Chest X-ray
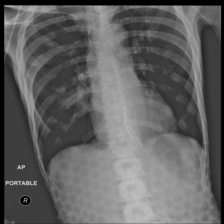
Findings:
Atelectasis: negative
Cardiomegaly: negative
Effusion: negative
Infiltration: negative
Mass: negative
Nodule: negative
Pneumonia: negative
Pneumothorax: negative
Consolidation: negative
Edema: negative
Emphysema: negative
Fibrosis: negative
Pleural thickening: negative
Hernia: negative